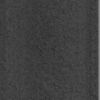
Label: dusty